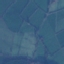
Land use / land cover: Pasture